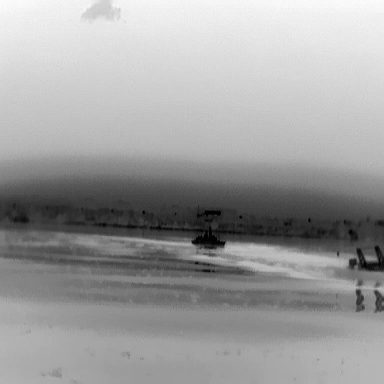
There is a canoe in the infrared image.